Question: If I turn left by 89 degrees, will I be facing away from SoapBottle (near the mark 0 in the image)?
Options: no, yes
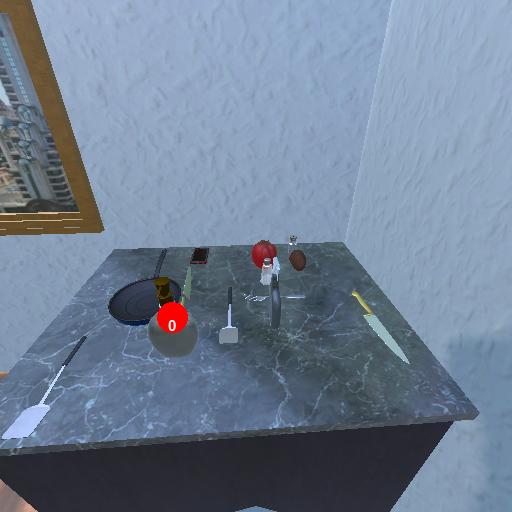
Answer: no